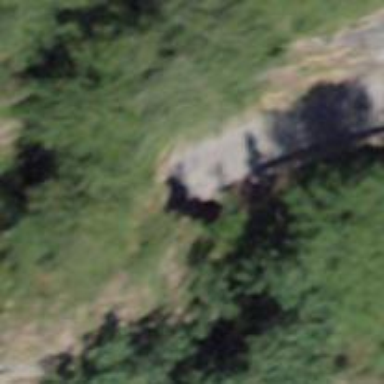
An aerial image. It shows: Unpaved unclassified road passing through tunnel.